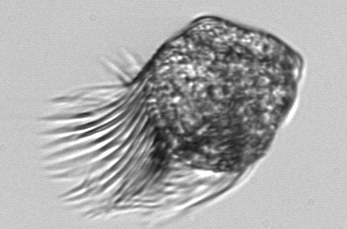
Label: Pelagostrobilidium